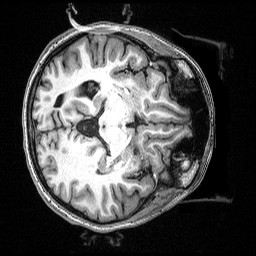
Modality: T1w
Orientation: axial
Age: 22
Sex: female
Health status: ill
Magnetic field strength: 3 T
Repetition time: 2.53 s
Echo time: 0.00331 s